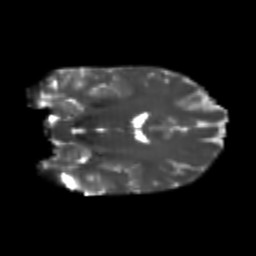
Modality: T2w
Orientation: coronal
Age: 23
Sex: female
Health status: healthy
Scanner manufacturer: philips
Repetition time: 7.384 s
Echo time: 0.08599 s